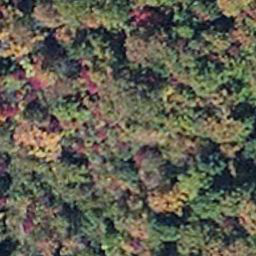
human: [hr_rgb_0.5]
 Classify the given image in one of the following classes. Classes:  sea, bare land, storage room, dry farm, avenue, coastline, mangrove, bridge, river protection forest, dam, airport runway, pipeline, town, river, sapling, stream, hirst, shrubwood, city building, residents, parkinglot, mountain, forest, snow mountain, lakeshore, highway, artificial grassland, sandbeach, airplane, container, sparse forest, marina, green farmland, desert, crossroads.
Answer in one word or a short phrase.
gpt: mangrove